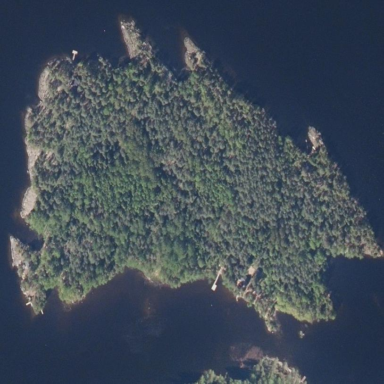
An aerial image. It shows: Islet.